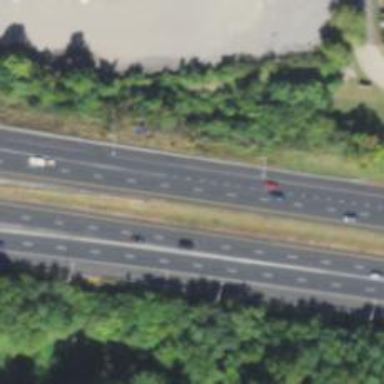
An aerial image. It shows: Motorway junction.